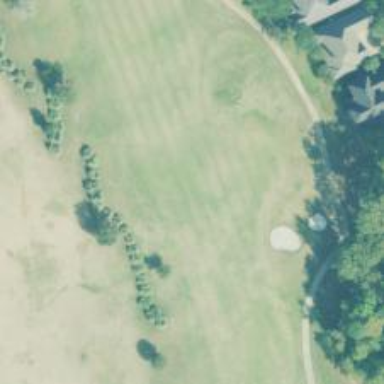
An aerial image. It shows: View of golf hole.